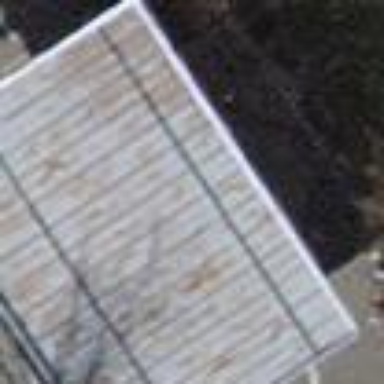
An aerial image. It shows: View of roof of building.